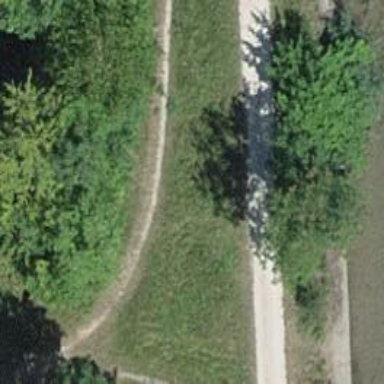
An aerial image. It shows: Track with compacted grade 2 surface.